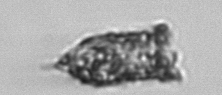
Label: Tintinnopsis